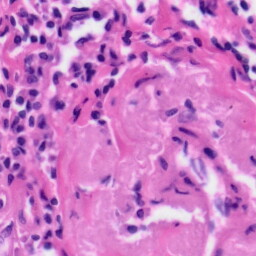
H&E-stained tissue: Tonsil